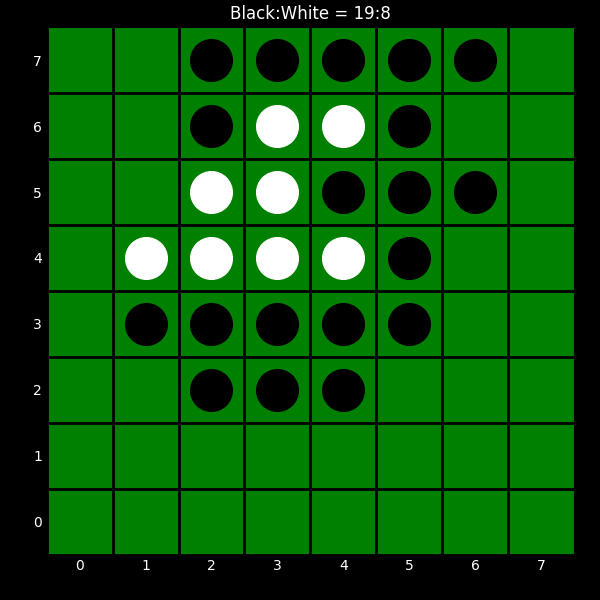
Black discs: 19
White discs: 8